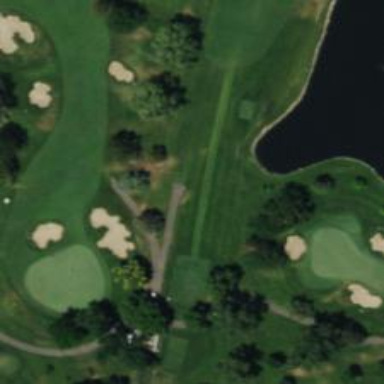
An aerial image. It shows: Path designated as golf cart path.